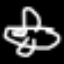
Label: airplane